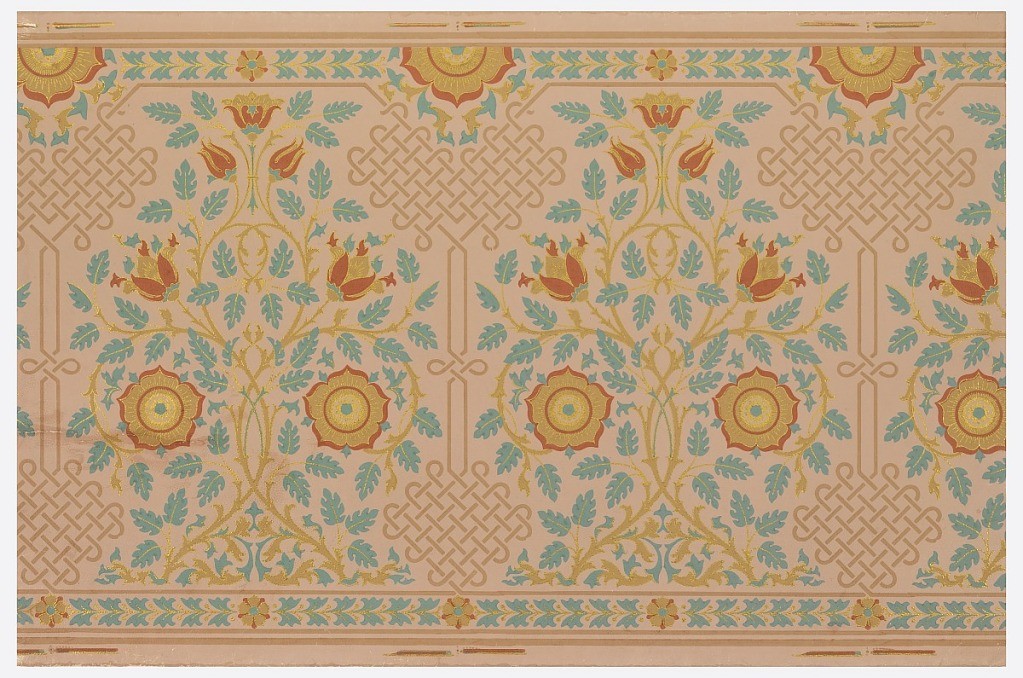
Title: Frieze
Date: ca. 1880
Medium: Block-printed on paper, embossed
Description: Aesthetic-style design. Three repeats of symmetrical arrangements of intertwined vines with conventionalized roses, the space between the motifs filled with interlaces. Along top and bottom, narrow bands of leaf ornament set with roses. Paper embossed with pebble figure. Printed in red, blue, brown and gold on red-violet ground.